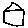
Label: house